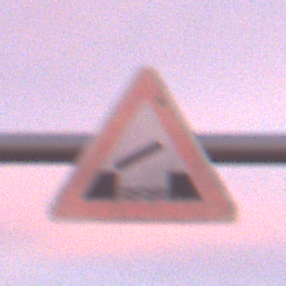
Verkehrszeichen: BeweglicheBruecke
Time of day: SunriseSunset
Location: Outdoor (Urban)
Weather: PartlyCloudy
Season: NotSpecified
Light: Natural